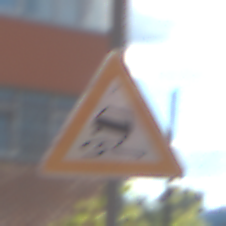
Verkehrszeichen: SchleuderOderRutschgefahr
Umgebung: Outdoor, Suburban
Tageszeit: MorningAfternoon
Wetter: PartlyCloudy
Licht: Natural
Jahreszeit: NotSpecified
Kontrast: HighContrast